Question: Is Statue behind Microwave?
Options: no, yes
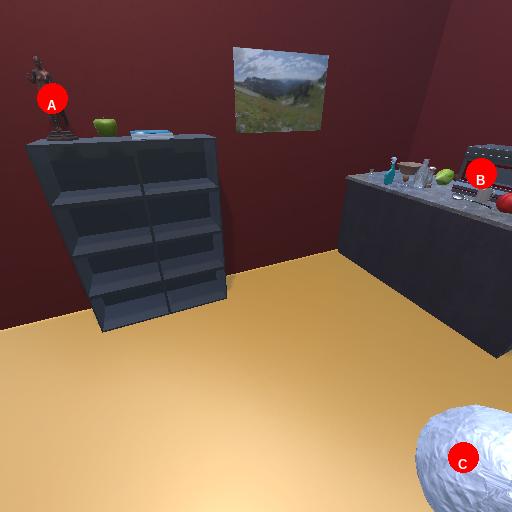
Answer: no